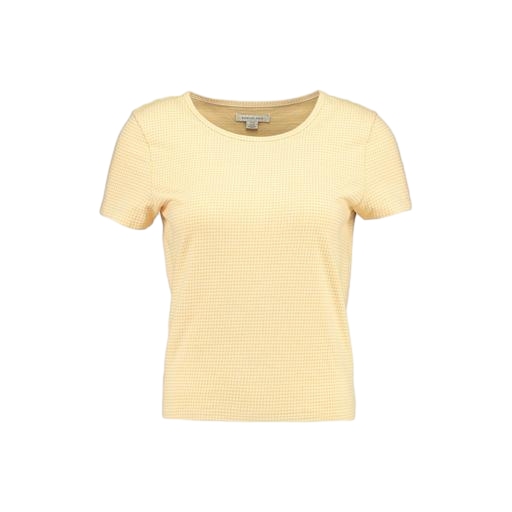
yellow and white t shirt, yellow iconic women's round neck t-shirt, textured tee, white background